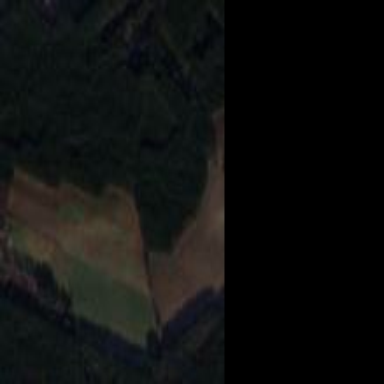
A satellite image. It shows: Picturesque farmland scene.